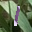
Label: 1